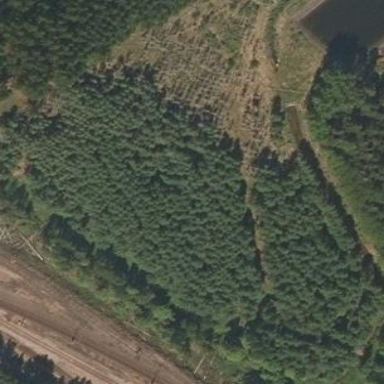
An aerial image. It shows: Forest area.